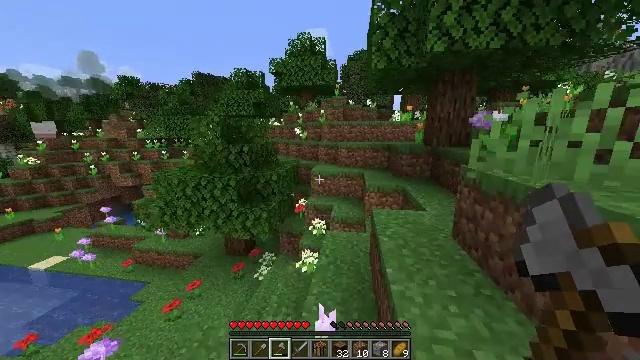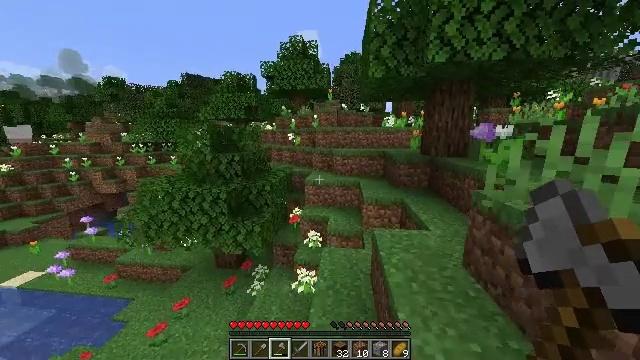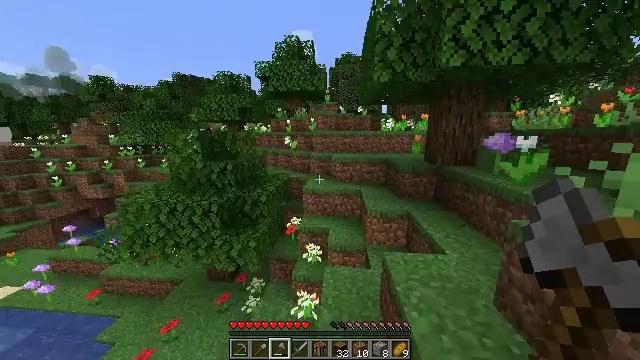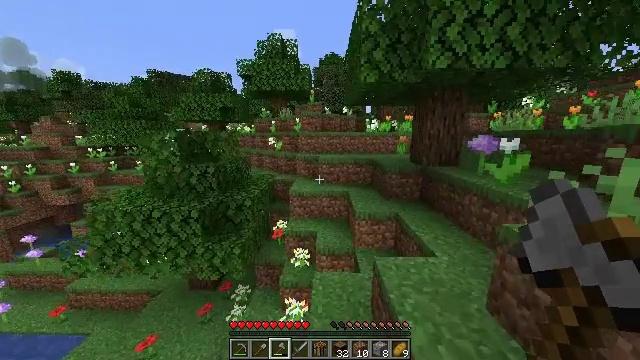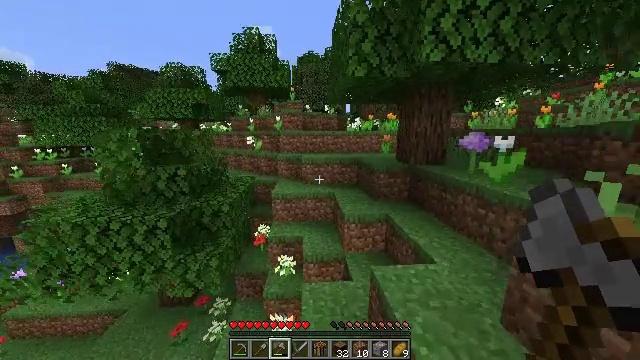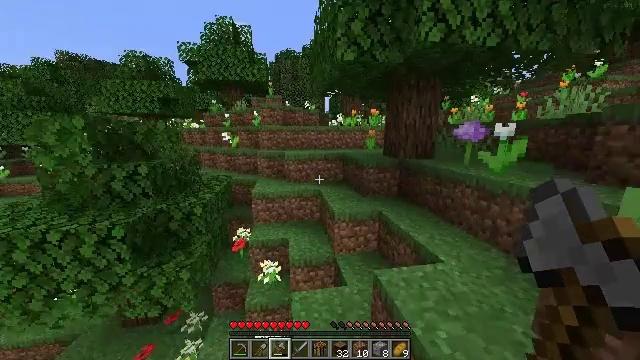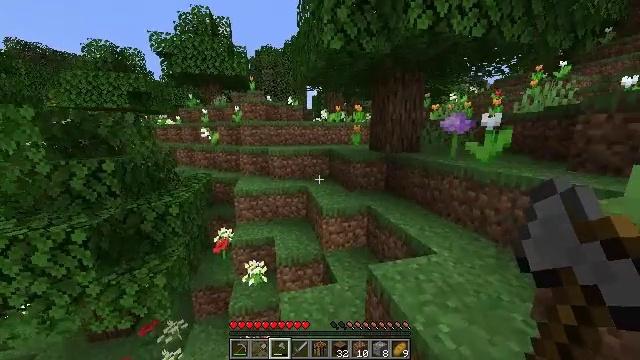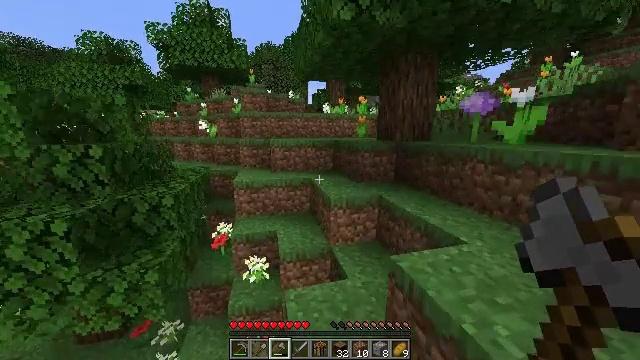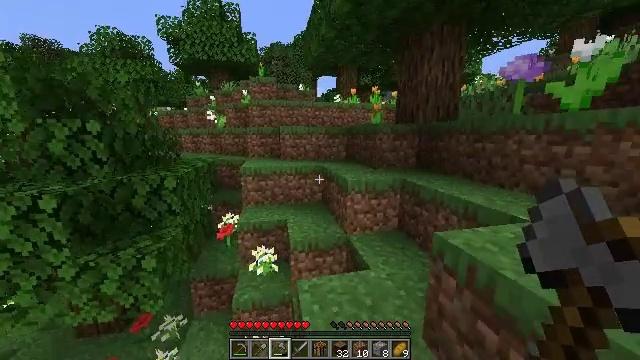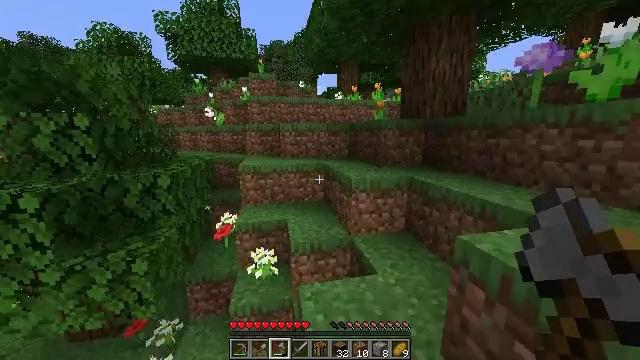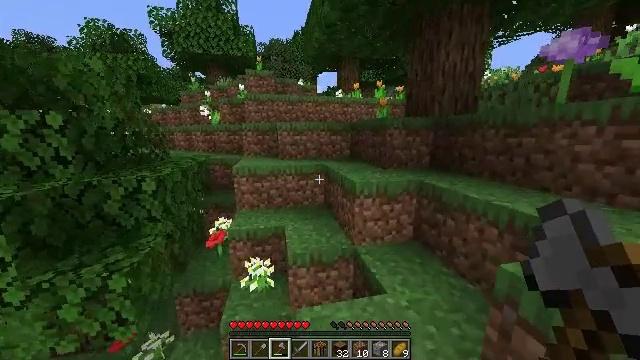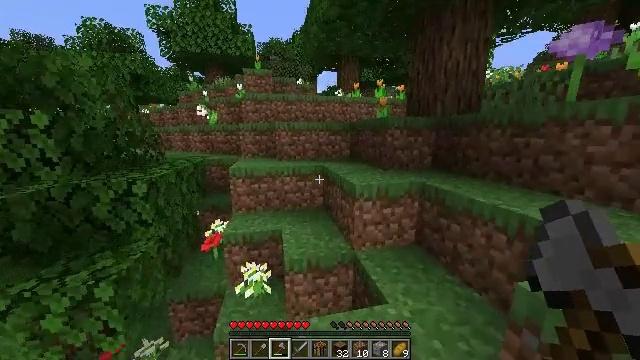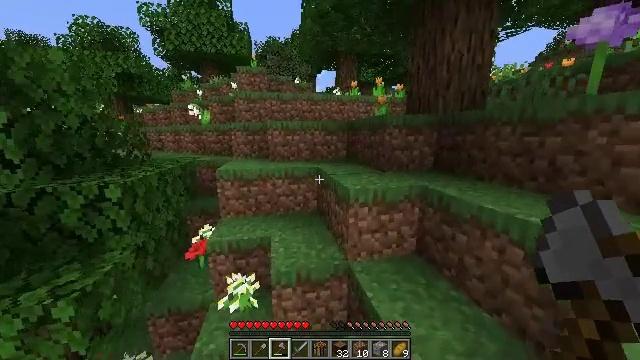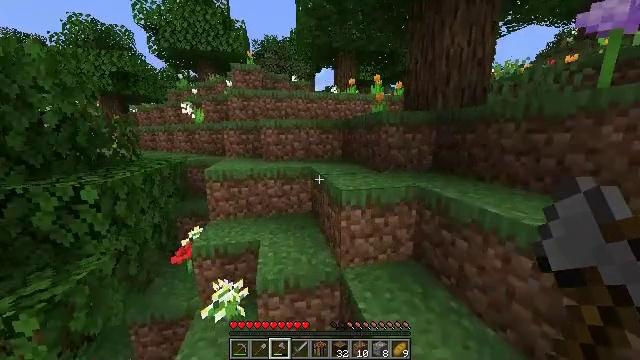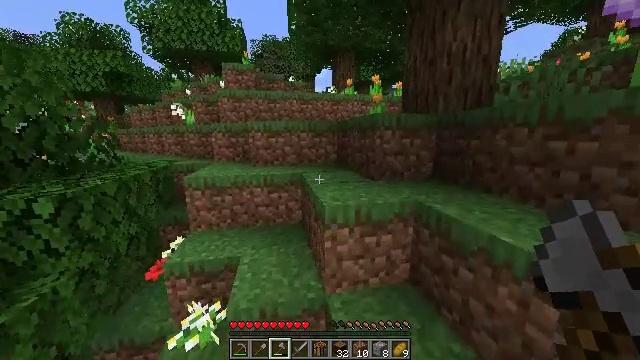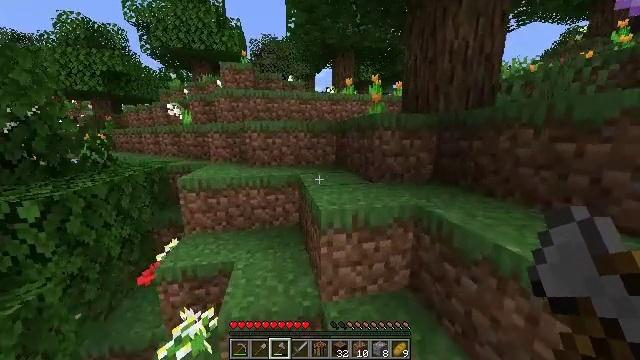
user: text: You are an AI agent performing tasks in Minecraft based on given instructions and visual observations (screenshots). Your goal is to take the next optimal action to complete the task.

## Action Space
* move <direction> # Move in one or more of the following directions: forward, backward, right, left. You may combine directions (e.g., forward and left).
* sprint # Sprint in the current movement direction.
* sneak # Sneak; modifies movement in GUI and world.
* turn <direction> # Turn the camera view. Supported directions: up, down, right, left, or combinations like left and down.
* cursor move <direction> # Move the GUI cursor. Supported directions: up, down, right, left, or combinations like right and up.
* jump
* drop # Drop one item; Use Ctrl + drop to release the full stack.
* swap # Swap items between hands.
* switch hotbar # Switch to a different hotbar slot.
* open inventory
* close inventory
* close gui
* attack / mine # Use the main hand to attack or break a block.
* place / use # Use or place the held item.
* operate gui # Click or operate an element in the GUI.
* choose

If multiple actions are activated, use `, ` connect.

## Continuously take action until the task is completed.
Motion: motion action
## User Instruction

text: Mine the orange tulip from the field.
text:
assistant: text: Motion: move forward, sprint, turn right, jump
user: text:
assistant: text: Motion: move forward, sprint, turn right, jump
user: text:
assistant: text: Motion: move forward, sprint, turn right, jump
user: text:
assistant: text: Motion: move forward, sprint, turn right
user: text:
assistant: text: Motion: move forward, sprint, turn right
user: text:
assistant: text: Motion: move forward, sprint, turn right
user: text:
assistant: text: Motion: move forward, sprint
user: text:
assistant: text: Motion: move forward and move right, sprint, turn left
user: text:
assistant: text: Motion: move forward and move right, sprint
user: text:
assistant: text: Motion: move forward and move right, sprint
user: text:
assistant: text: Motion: move forward and move right, sprint
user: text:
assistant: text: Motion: move forward and move right, sprint
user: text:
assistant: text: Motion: move forward and move right, sprint
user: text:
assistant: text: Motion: move forward, sprint
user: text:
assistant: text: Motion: move forward, sprint
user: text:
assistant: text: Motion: move forward, sprint
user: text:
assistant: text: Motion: move forward, sprint, jump
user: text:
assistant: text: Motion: move forward, sprint, jump
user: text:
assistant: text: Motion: move forward, sprint, jump
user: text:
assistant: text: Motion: move forward, sprint, jump
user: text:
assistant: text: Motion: move forward, sprint, turn left, jump
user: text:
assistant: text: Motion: move forward, sprint, turn left
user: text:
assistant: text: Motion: move forward, sprint, turn left
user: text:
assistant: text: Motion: move forward, sprint
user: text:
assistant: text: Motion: move forward, sprint, turn left
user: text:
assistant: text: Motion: move forward, sprint, turn left
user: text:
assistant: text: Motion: move forward, sprint, turn left
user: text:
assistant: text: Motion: move forward and move left, sprint
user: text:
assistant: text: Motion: move forward and move left, sprint
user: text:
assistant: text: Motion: move forward and move left, sprint